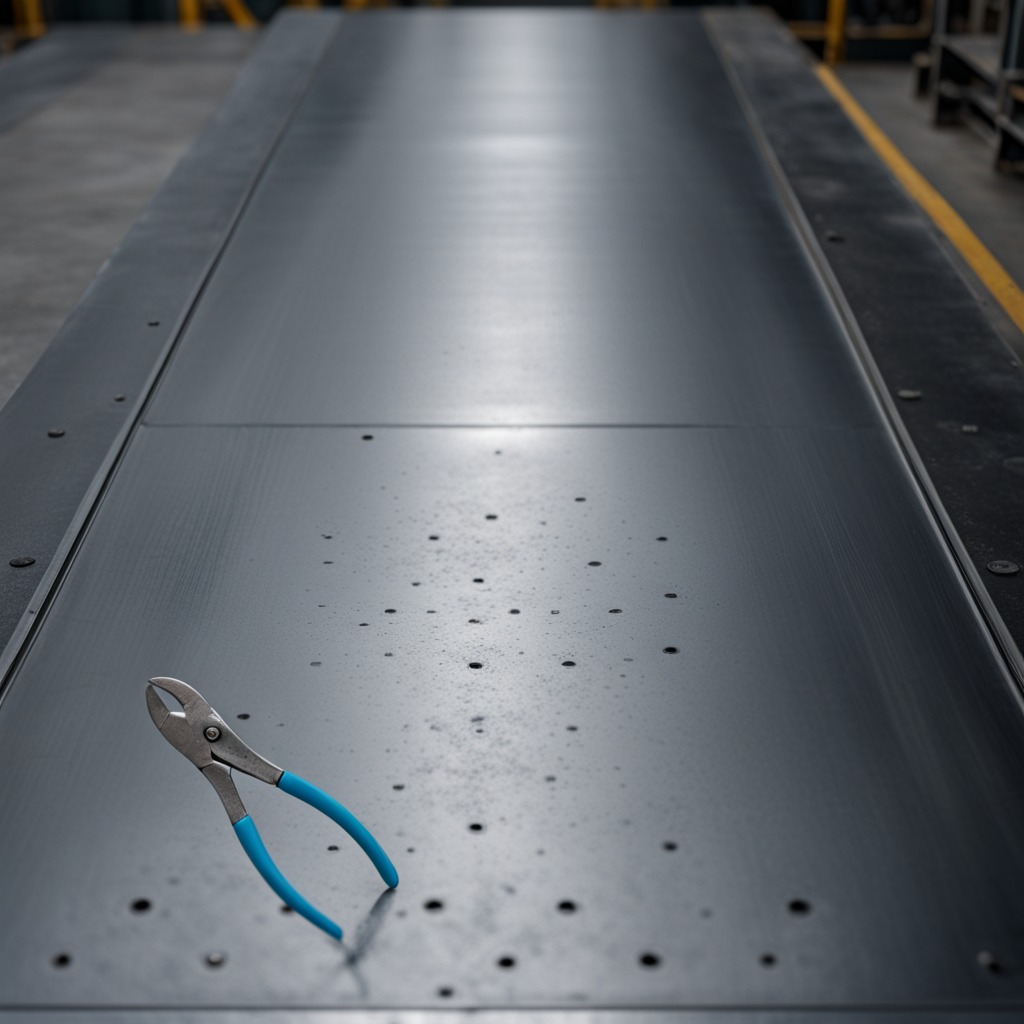
A plier lies on a cold steel table in a mining workshop gritty textures.